高三 · 解析几何
24. 如图, $\odot \mathrm{O}$ 是 $\triangle \mathrm{ABC}$ 的外接圆, $\mathrm{D}$ 是 $\mathrm{AC}$ 的中点, $\mathrm{BD}$ 交 $\mathrm{AC}$ 于点 $\mathrm{E}$.

(1) 求证: $\mathrm{CD}^{2}=\mathrm{DE} \cdot \mathrm{DB}$;
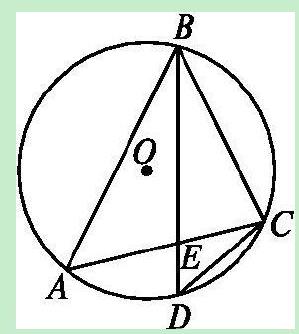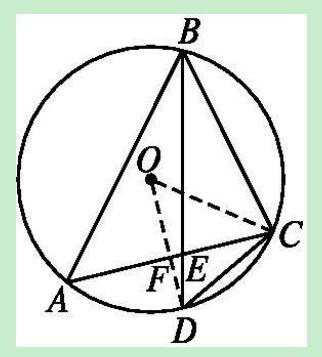
答案: 证明:由已知,得 $\angle \mathrm{ABD}=\angle \mathrm{CBD}$.

又 $\because \angle \mathrm{ECD}=\angle \mathrm{ABD}, \therefore \angle \mathrm{CBD}=\angle \mathrm{ECD}$.

又 $\because \angle \mathrm{BDC}=\angle \mathrm{CDE}$,

$\therefore \triangle \mathrm{BCD} \sim \triangle \mathrm{CED}$.

$\therefore \frac{\mathrm{DE}}{\mathrm{CD}}=\frac{\mathrm{CD}}{\mathrm{DB}}$, 即 $\mathrm{CD}^{2}=\mathrm{DE} \cdot \mathrm{DB}$.

(2) 若 $\mathrm{CD}=2 \sqrt{3}, \mathrm{O}$ 到 $\mathrm{AC}$ 的距离为 1 , 求 $\odot \mathrm{O}$ 的半径.

答案: 解:如图,连接 $O D$ 交 $A C$ 于点 $F$,连接 $O C$.

$\because \mathrm{D}$ 是 $\mathrm{AC}$ 的中点, $\therefore \mathrm{OD} \perp \mathrm{AC}$,垂足为点 $\mathrm{F}$.

在 Rt $\triangle \mathrm{CFO}$ 中, $\mathrm{OF}=1$, 设 $\odot \mathrm{O}$ 的半径 $\mathrm{OC}=\mathrm{R}$,

$\therefore \mathrm{CF}=\sqrt{\mathrm{OC}^{2}-\mathrm{OF}^{2}}=\sqrt{\mathrm{R}^{2}-1}$.

在 Rt $\triangle \mathrm{CFD}$ 中, $\mathrm{DC}^{2}=\mathrm{CF}^{2}+\mathrm{DF}^{2}$.

$\therefore(2 \sqrt{3})^{2}=\left(\mathrm{R}^{2}-1\right)+(\mathrm{R}-1)^{2}$,

整理得 $R^{2}-R-6=0$, 解得 $R=3$ 或 $R=-2$ （舍去）,

$\therefore \mathrm{R}=3$,即 $\odot \mathrm{O}$ 的半径为 3 .
解析: ：分析：本题主要考查了圆周角定理, 解决问题的关键是 (1) 转化为证明 $\triangle \mathrm{BCD}$ 与 $\triangle \mathrm{CED}$ 相似; (2) 作出点 $\mathrm{O}$ 到 $\mathrm{AC}$ 的距离,利用勾股定理列出方程求解.